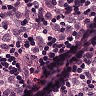
Metastatic tissue present: yes